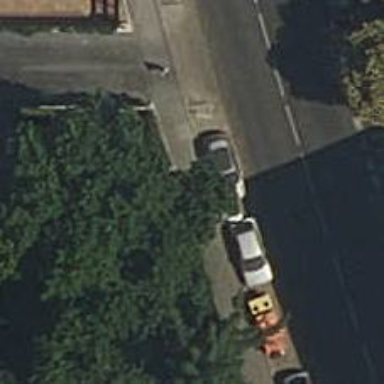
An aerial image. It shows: Sidewalk made of paving stones.